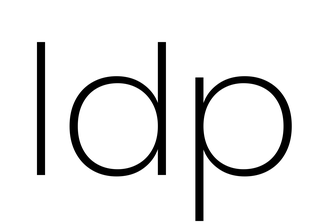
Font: Poppins-ExtraLight